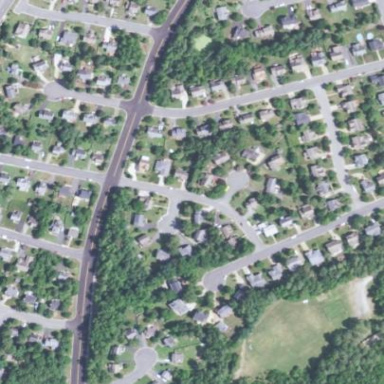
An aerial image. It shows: Residential area within neighborhood.